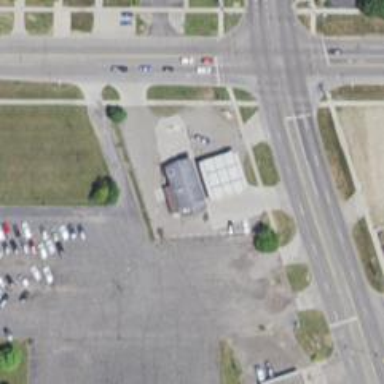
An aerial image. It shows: Convenience shop.